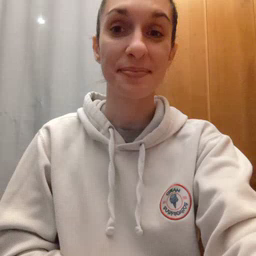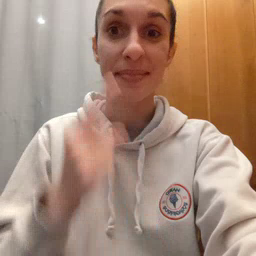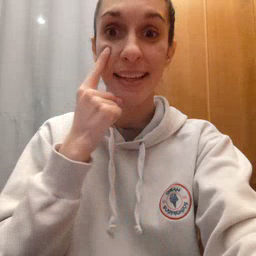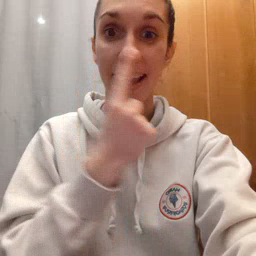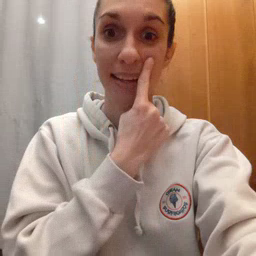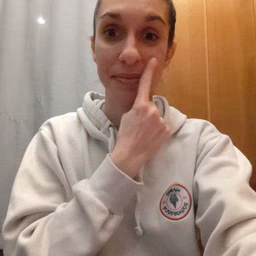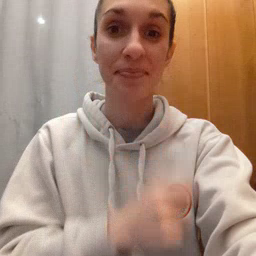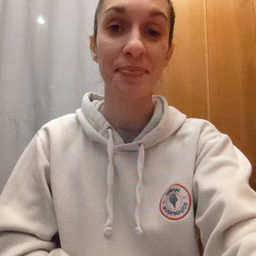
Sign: eye